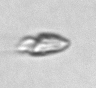
Label: Katodinium_or_Torodinium